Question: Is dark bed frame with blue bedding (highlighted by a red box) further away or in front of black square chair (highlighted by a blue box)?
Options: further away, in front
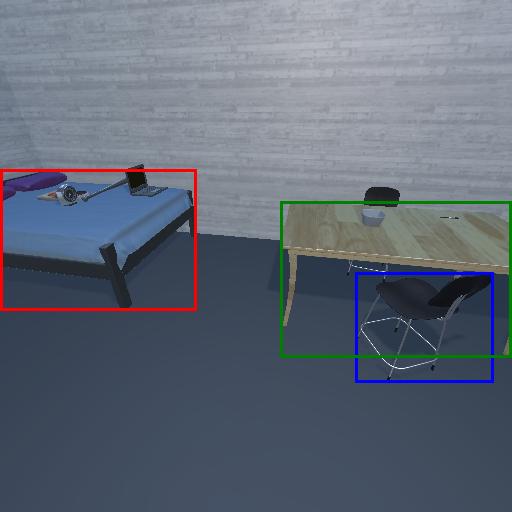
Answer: further away